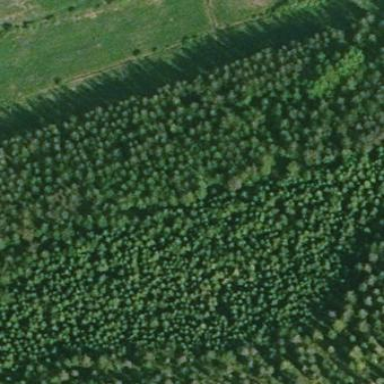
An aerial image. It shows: Mixed forest with various types of leaves.